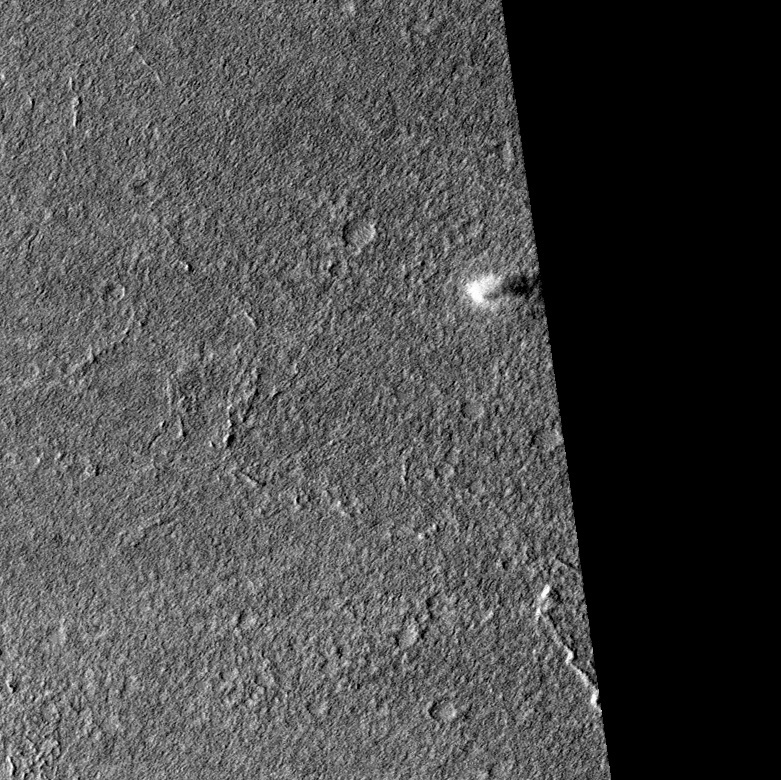
Label: dustdevil